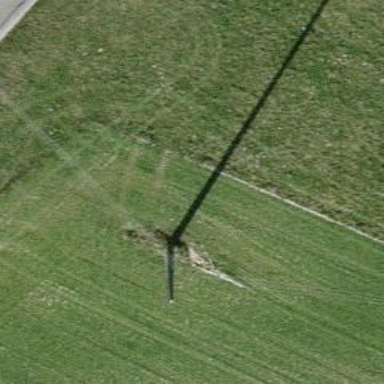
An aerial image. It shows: Man-made mast used for communication purposes.